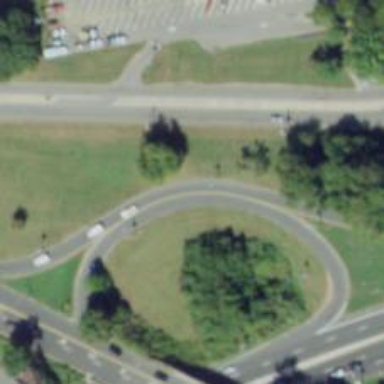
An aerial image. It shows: Trunk link highway.